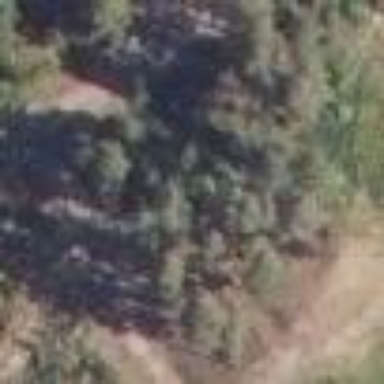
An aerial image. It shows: Evergreen woodland with needle-leaved trees.